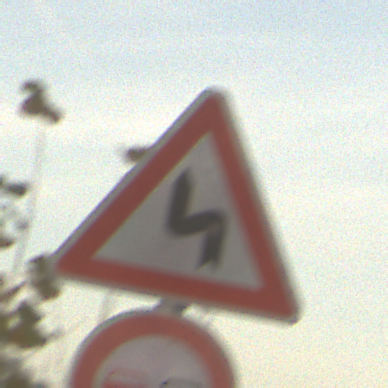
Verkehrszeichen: DoppelkurveZunaechstLinks
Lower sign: Ueberholverbot
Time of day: SunriseSunset
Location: Outdoor (Nature)
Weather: PartlyCloudy
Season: NotSpecified
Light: Natural